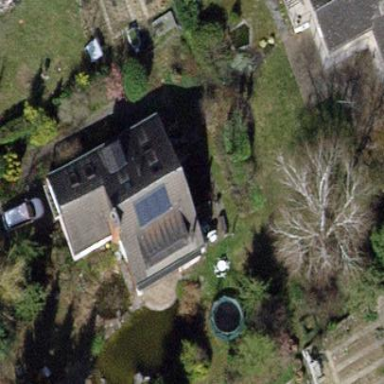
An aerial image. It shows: Detached building with gabled roof.